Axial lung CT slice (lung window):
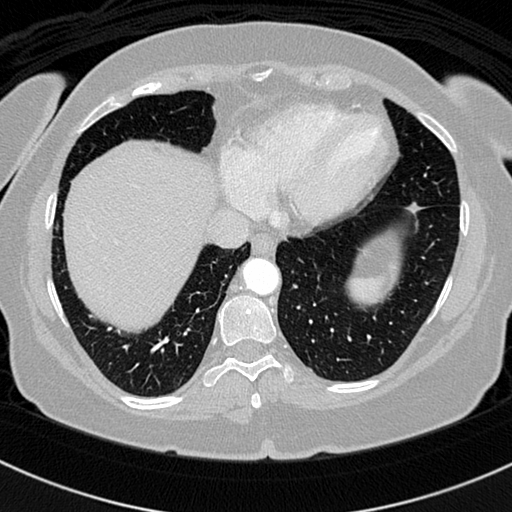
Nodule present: no